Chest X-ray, PA view. Patient: 34 years old, sex F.
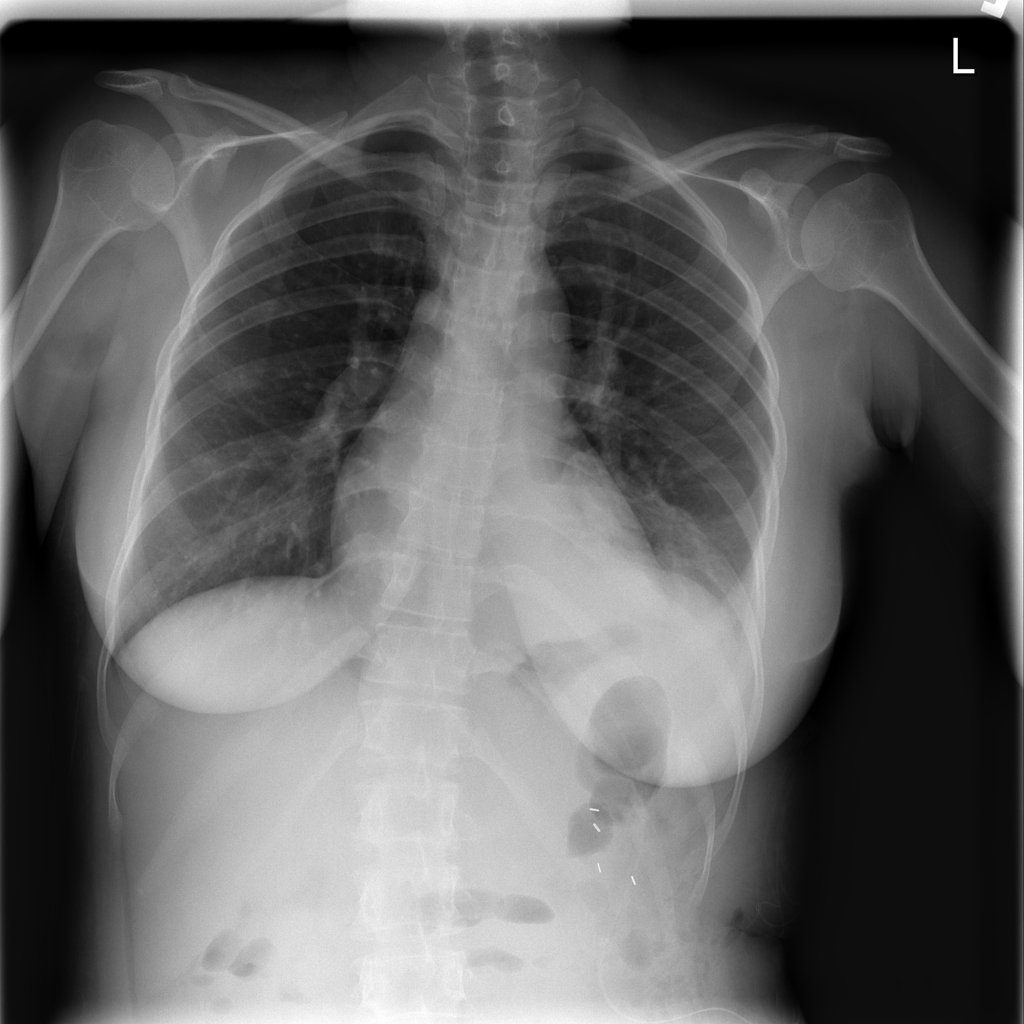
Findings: Consolidation, Pneumonia